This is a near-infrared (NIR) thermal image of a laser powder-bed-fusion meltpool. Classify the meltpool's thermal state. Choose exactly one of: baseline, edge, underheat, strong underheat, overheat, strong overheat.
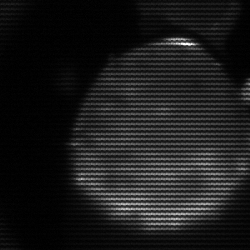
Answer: edge